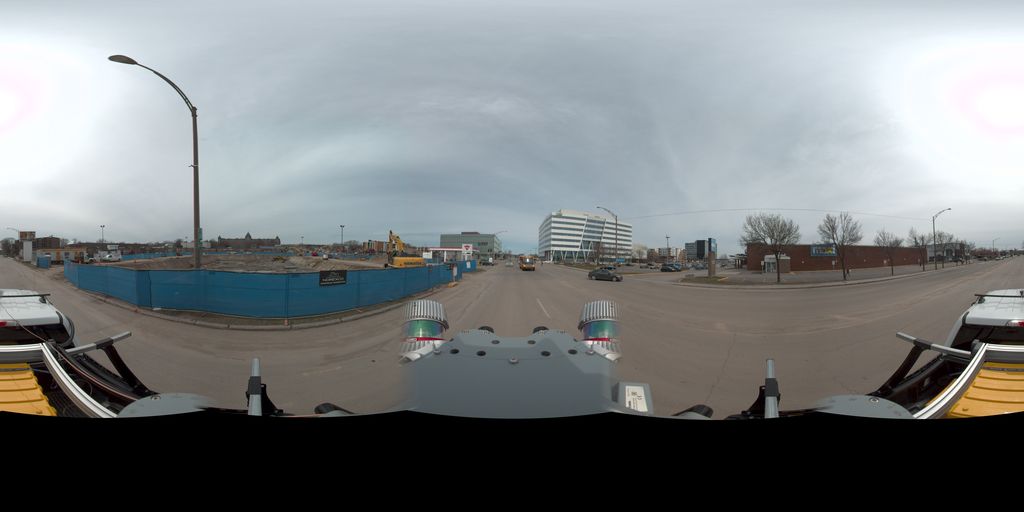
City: quebec_city